Question: I'm using the Sencha Touch 2.1 with Charts 1.1 to display some data.
I have a pie chart depicted below:

I want the labels to stay where they are now , but I want them to be horizontal (not rotated).
'''
extend: 'Ext.chart.PolarChart',
requires: [
'Ext.chart.axis.Numeric',
'Ext.chart.axis.Category',
'Ext.chart.series.Pie',
'Charting.store.charts.perStore',
'Ext.chart.interactions.Rotate'
],
config: {
colors: ["#6295C7", "#CCCCC", "#FFFFF"],
store: 'chrtProduct',
// centered:true,
// innerPadding:20,
series: [{
type: 'pie',
labelField: 'verdeling',
label:{
/*display:'middle',
orientation:'horizontal',*/
field:'patVerdeling',
font: '1em Trade Gothic LT Std Bold',
contrast:true,
disableCallout:true
},
xField: 'patVerdeling'
//,rotation:90
}]
//,interactions: ['rotate']
'''
The following code doesn't seem to do anything when uncommented.
'''
display:'middle',
orientation:'horizontal',
'''
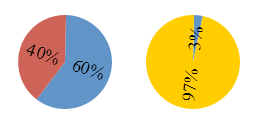
Answer: Ok, I'm not sure whether this is the best way or not but it works for me, so after spending some time digging into the sencha chart library, the solution is easier then what I expected.
Just comment this line in 'PieSlice.js' located at 'touch/src/chart/series/sprite/PieSlice.js' of your app project:
'''
labelCfg.rotationRads = midAngle + Math.atan2(surfaceMatrix.y(1, 0) - surfaceMatrix.y(0, 0), surfaceMatrix.x(1, 0) - surfaceMatrix.x(0, 0));
'''
This line perform as the key role to rotate the label of your pie chart.